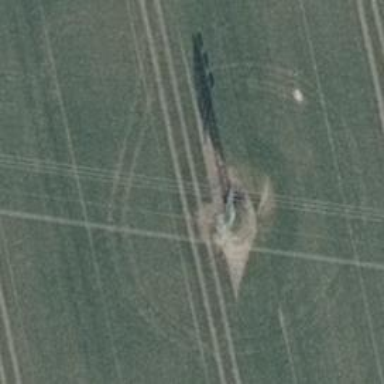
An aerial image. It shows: Power tower.